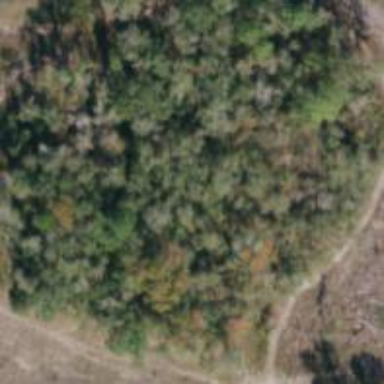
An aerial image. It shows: Mixed woodland area with various types of leaves.